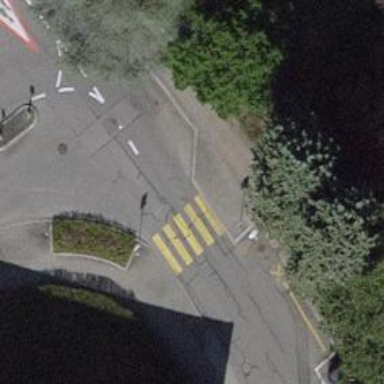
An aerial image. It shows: Marked road crossing.